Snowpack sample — Snodgrass Mountain, Crested Butte, Colorado (2/4/25, 12:06 PM MST)
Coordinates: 38.923, -106.968
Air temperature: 35 °F
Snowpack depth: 80 cm
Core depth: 20 cm
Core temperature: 33.8 °F
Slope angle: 14°, slope face: 78°
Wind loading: low
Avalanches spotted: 0
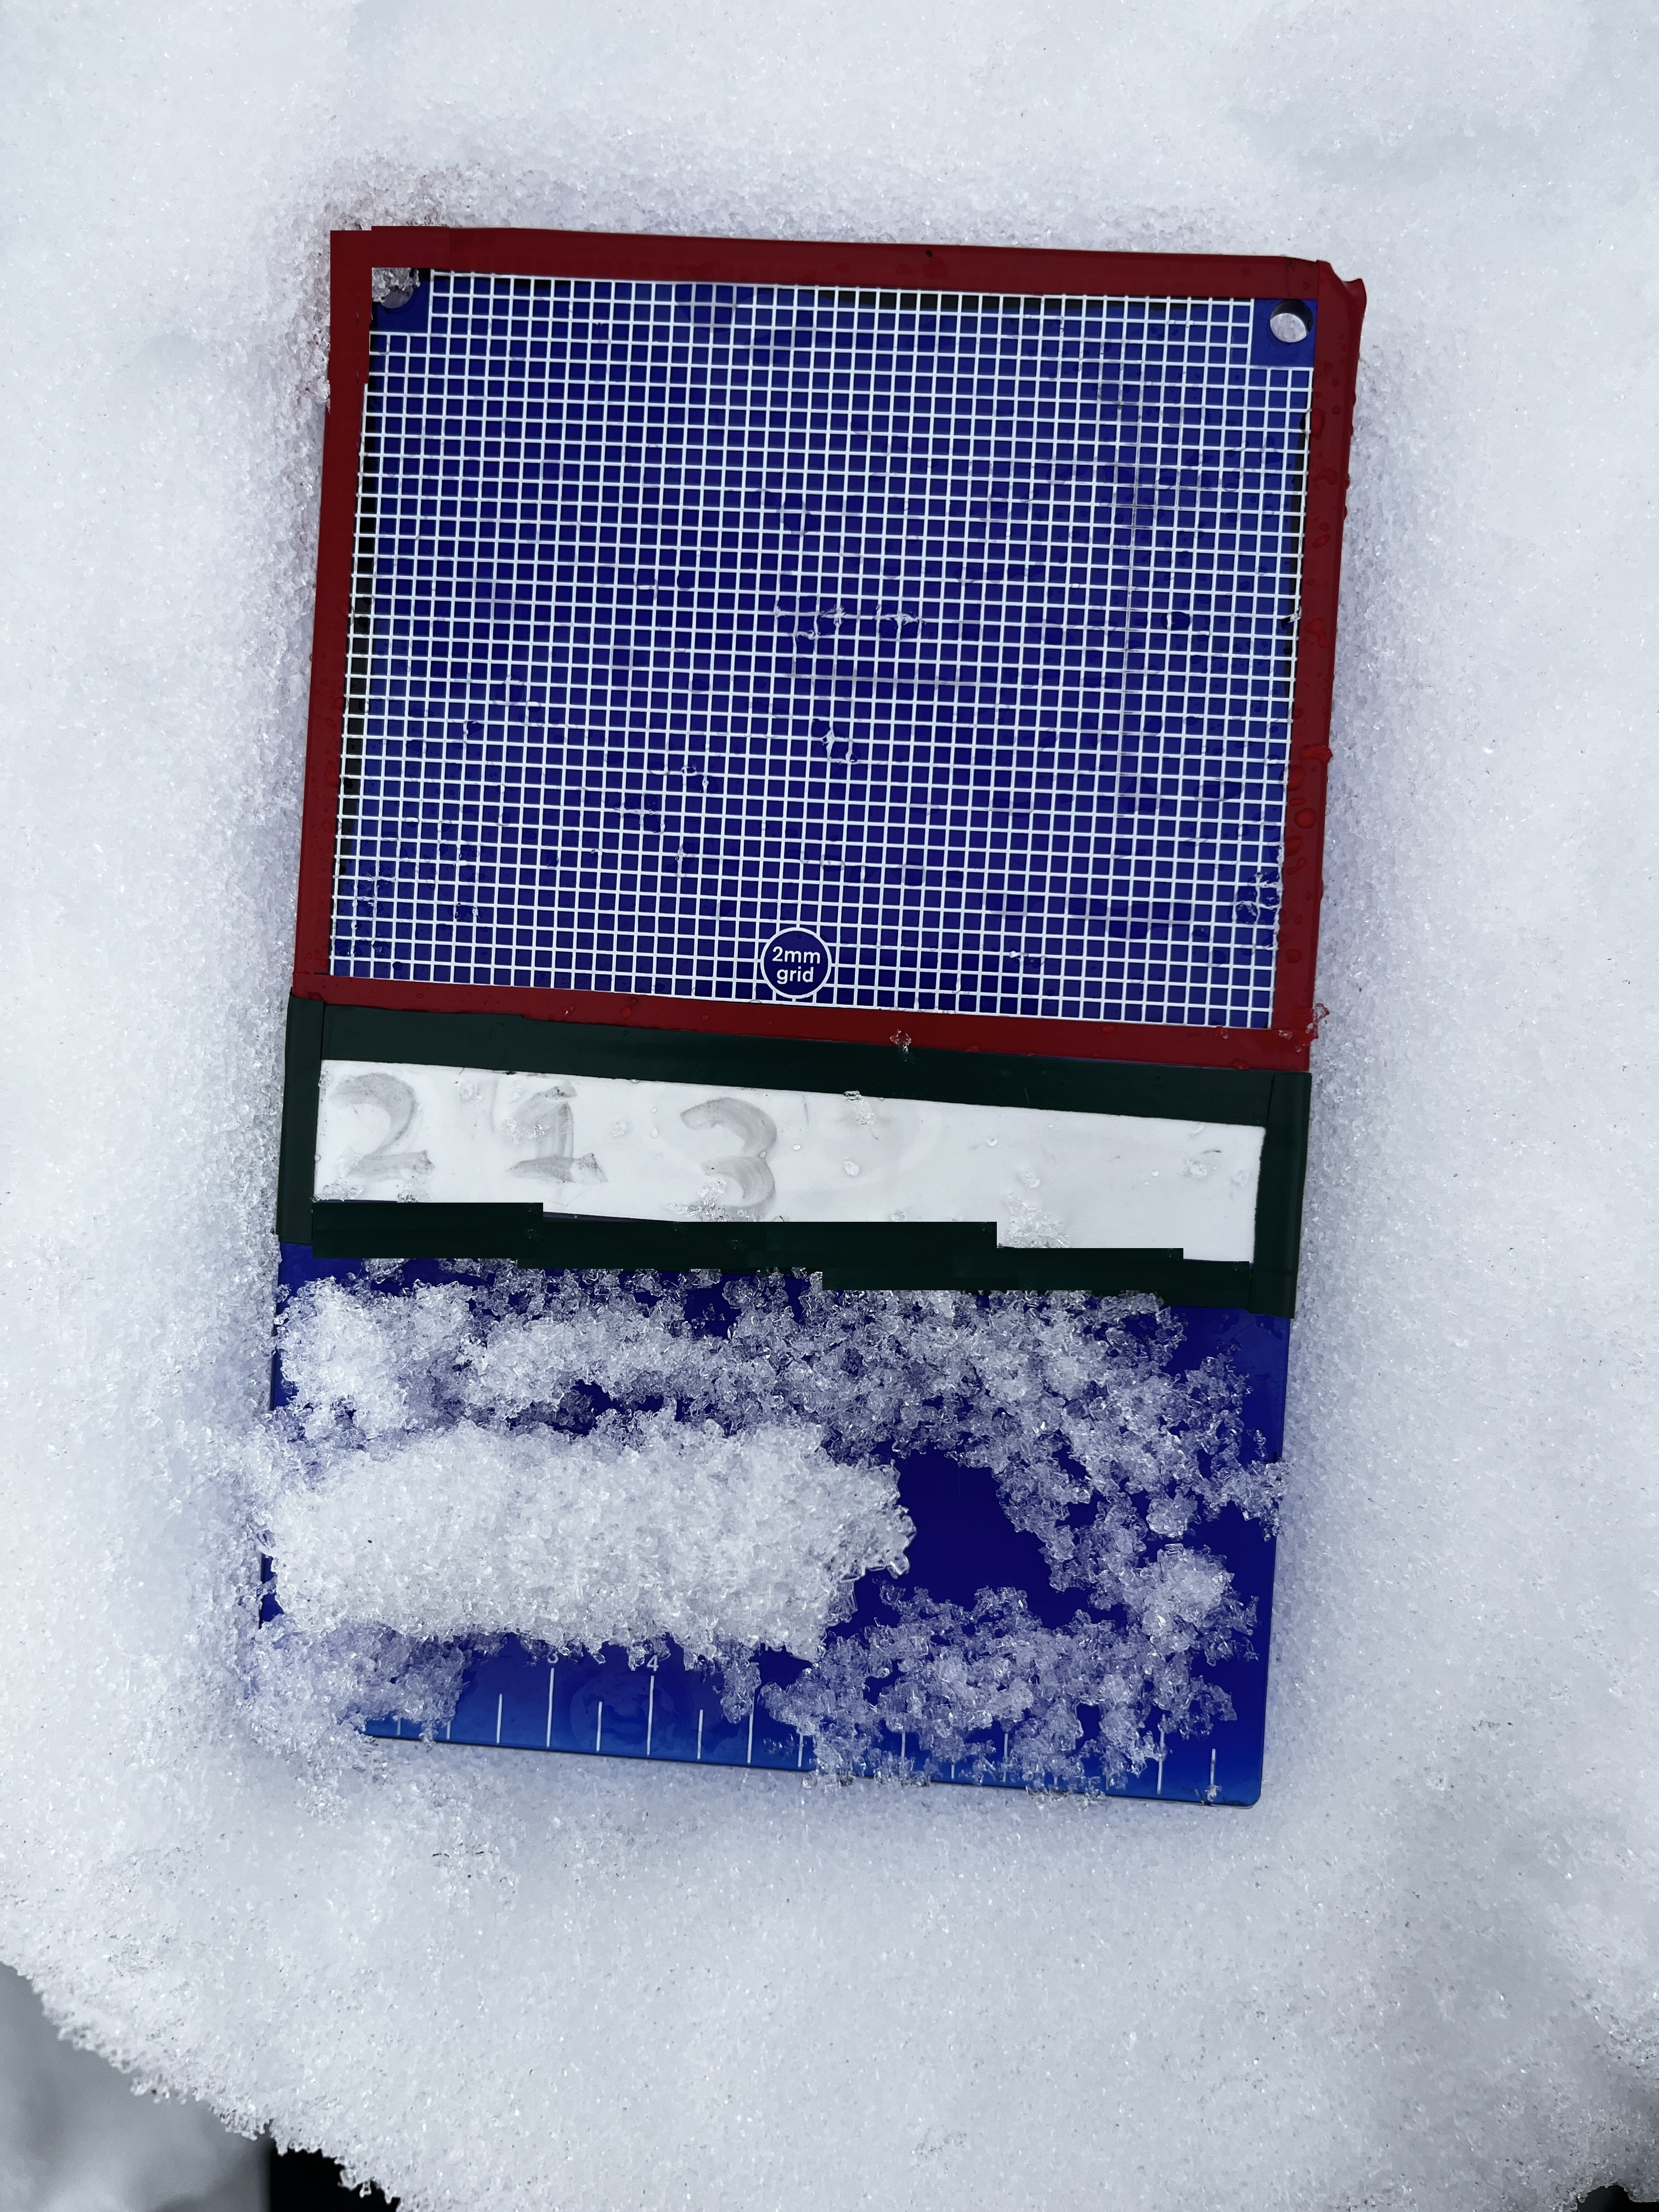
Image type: crystal_card
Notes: No avalanches nearby, unusually warm weather for the last month reported by residents, Collected 25 yards from treeline